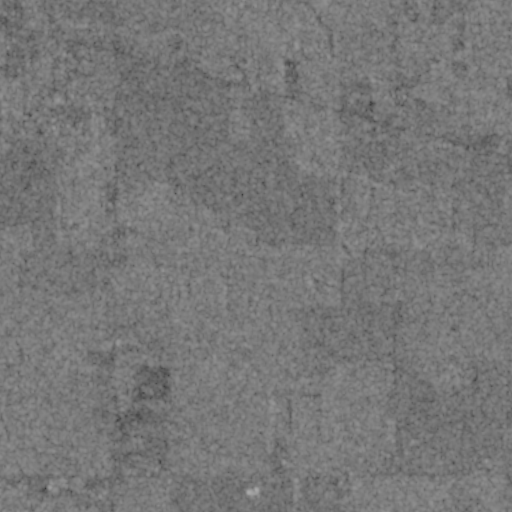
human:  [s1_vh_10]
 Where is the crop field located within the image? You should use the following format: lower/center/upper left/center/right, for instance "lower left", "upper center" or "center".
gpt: The crop field is located in the lower center of the image.
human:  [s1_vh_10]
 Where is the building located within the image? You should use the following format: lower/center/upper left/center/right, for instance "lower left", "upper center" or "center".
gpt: The building is located in the lower left of the image.
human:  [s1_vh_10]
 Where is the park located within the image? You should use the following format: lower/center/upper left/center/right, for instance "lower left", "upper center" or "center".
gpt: There is no park in the image.

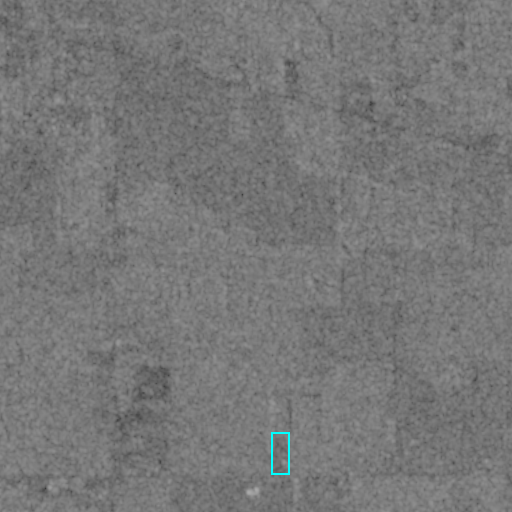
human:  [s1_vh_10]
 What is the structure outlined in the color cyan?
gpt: The structure outlined in cyan is a crop field.
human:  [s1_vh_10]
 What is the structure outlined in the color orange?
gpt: There is no orange outline.